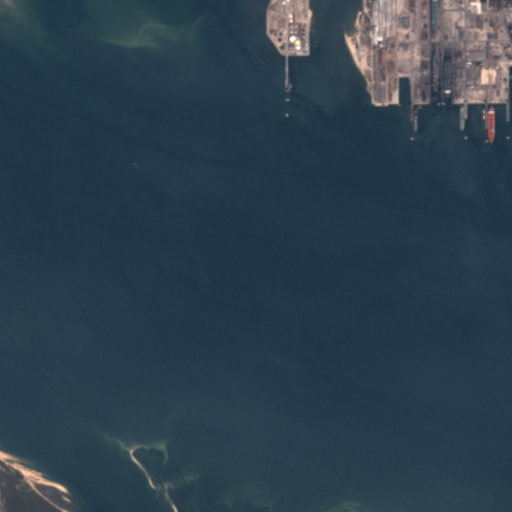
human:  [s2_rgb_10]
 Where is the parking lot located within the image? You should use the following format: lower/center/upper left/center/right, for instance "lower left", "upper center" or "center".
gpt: The parking lot is located in the upper right of the image.
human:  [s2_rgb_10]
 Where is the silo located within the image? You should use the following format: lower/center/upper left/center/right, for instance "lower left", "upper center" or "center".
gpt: The silo is located in the upper center of the image.
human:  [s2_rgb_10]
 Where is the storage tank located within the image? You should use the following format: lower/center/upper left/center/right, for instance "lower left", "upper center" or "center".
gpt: The storage tank is located in the upper center of the image.
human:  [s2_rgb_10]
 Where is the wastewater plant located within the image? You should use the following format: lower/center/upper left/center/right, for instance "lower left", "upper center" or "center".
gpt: The wastewater plant is located in the upper right of the image.
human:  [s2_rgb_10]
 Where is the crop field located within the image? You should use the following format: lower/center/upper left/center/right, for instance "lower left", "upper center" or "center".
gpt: There is no crop field in the image.